Question: I wanted to add an Xcode project to an existing repository using the following:
'''
cd Test
git add .
git commit -m 'Adding initial files.'
git push -u origin master
'''
But in the repository I get a green arrow on the folder I just added, and I'm not sure why that is happening.

Why does this kind of symbol occur usually? any idea??
'git status' says 'unable to create c:/.../.../.../index.lock : File exists'
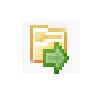
Answer: Thanks guys. Although I still dont know what was the problem. I did it all a fresh. Created another repo and added these files again. It worked..!!
Thanks for the help